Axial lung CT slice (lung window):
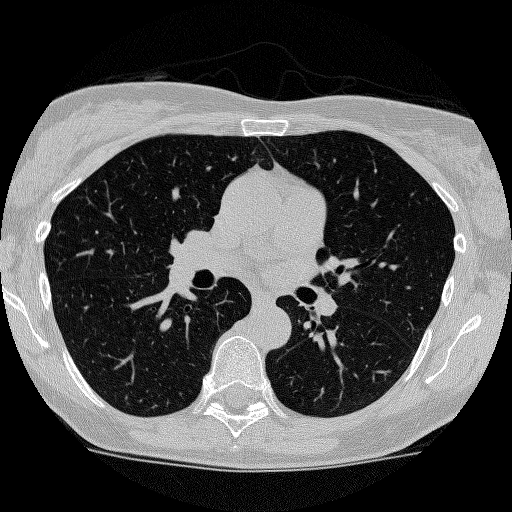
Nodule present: no